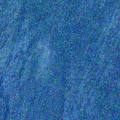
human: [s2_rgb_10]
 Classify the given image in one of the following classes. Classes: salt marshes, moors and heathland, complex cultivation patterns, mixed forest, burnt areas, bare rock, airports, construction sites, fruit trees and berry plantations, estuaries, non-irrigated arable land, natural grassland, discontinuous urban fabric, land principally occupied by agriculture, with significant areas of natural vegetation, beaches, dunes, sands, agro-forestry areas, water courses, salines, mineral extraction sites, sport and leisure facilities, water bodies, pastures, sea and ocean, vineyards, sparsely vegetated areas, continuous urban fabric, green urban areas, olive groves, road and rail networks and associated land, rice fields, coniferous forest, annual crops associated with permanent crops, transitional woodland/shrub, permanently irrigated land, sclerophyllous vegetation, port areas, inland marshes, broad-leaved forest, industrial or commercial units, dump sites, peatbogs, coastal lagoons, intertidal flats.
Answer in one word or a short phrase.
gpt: sea and ocean